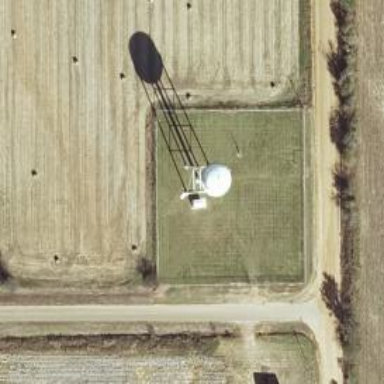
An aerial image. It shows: Water tower that is man-made.